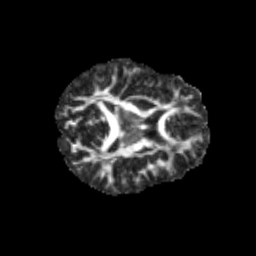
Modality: FA
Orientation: axial
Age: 10
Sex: female
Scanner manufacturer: siemens
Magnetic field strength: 3 T
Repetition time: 3.8 s
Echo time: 0.07 s